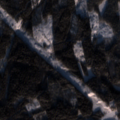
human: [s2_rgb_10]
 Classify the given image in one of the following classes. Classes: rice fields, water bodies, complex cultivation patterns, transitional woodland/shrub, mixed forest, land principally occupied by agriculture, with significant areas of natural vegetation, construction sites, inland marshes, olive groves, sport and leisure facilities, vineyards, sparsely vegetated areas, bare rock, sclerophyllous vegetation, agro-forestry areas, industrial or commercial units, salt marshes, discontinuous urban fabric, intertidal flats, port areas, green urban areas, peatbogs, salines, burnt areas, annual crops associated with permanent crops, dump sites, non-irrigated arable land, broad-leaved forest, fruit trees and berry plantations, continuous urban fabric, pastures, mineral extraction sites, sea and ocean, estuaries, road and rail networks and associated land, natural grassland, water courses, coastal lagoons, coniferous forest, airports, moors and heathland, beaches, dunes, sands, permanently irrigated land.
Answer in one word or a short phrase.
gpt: land principally occupied by agriculture, with significant areas of natural vegetation, coniferous forest, mixed forest, transitional woodland/shrub